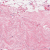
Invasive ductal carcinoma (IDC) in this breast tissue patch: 0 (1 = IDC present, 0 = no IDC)